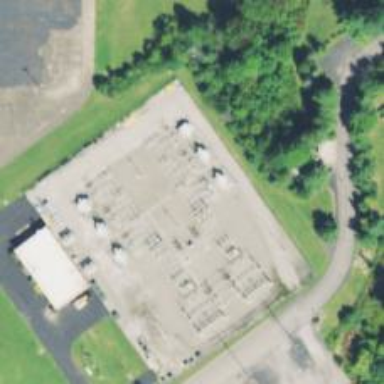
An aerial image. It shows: Substation for power.